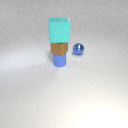
small brown metal cube below large cyan rubber cube